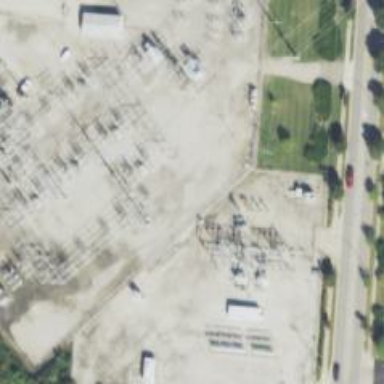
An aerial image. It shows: Switch used for power control.